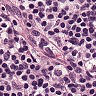
Metastatic tissue present: no